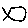
Label: fish